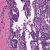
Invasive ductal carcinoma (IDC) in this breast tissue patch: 0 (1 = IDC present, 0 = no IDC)